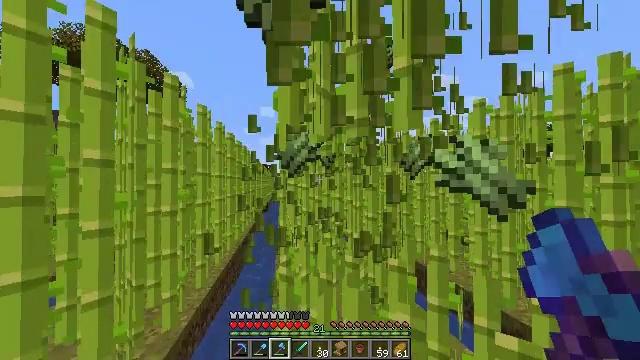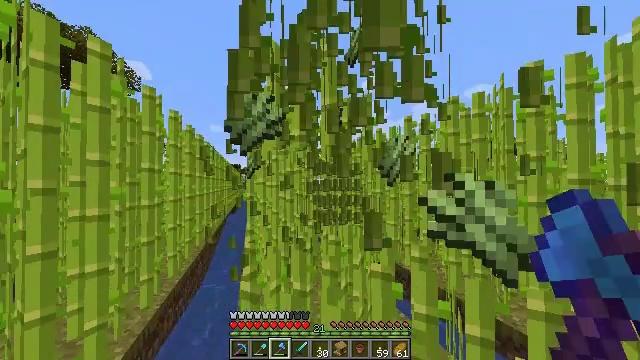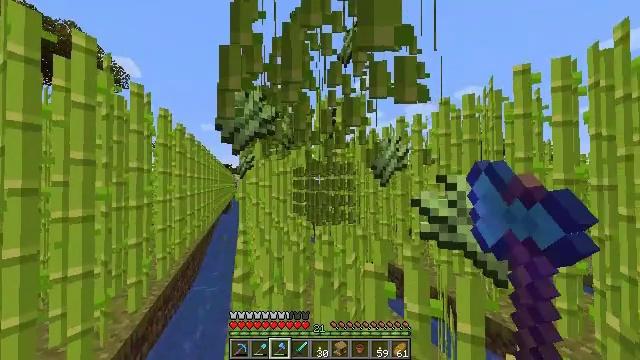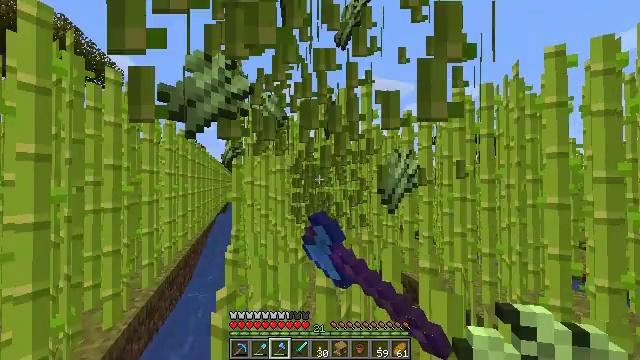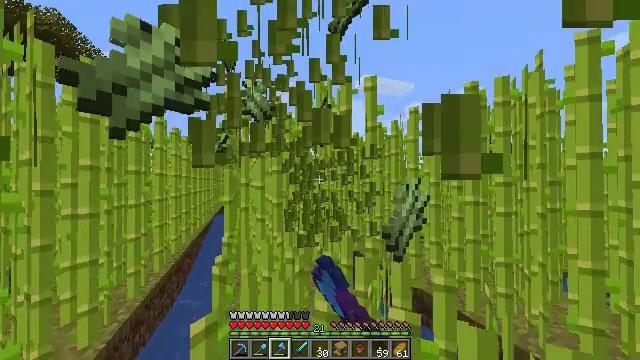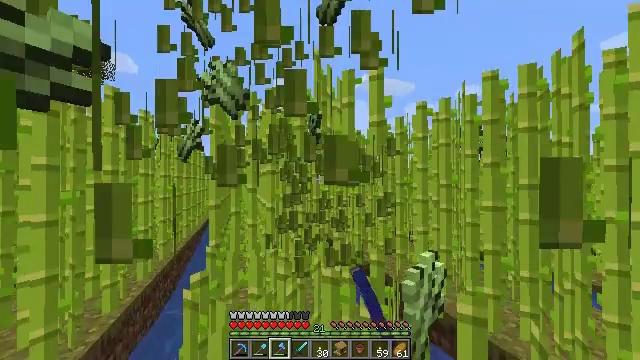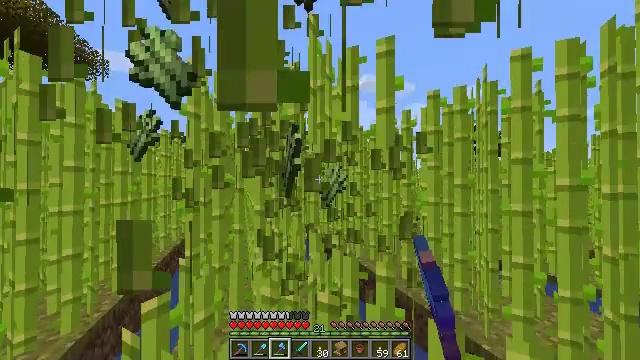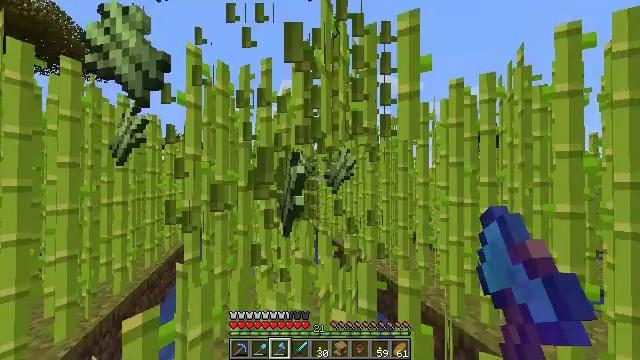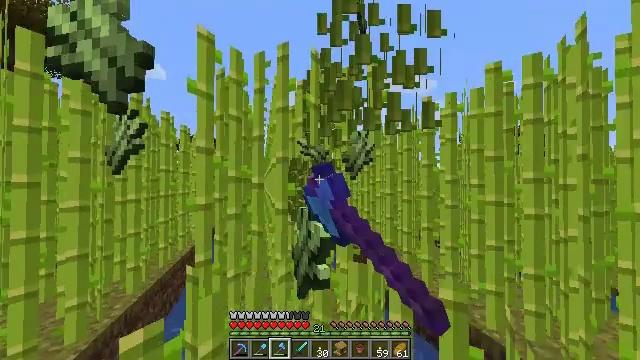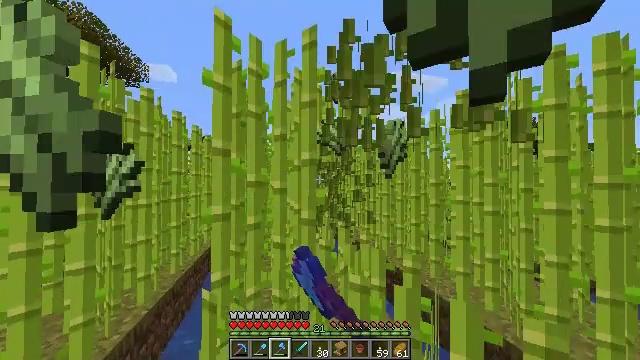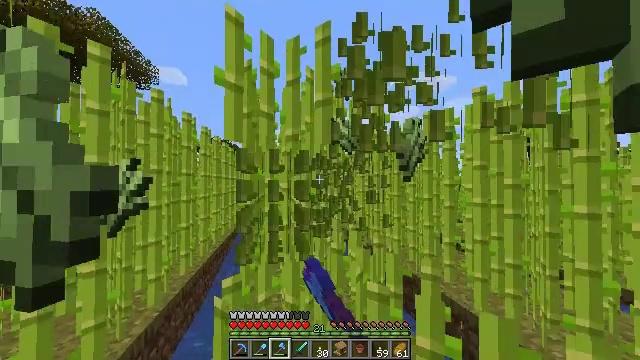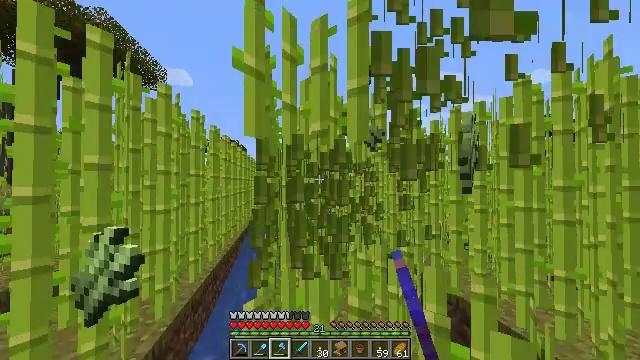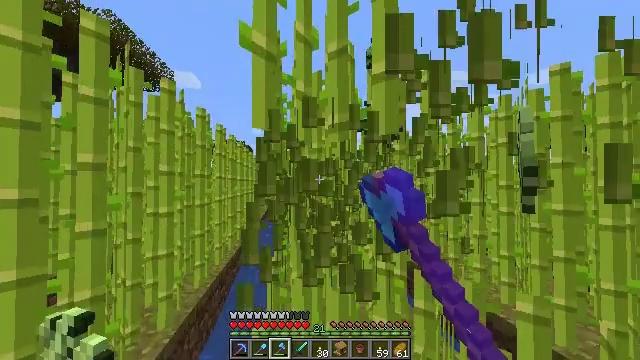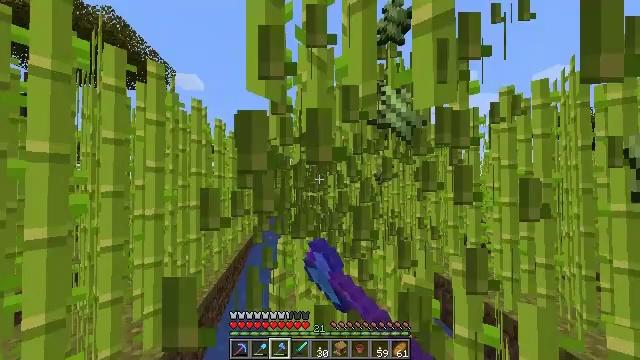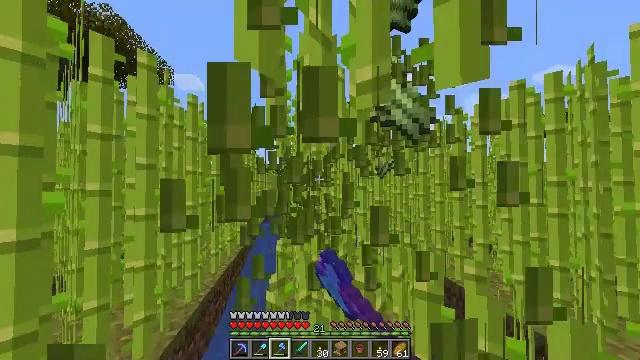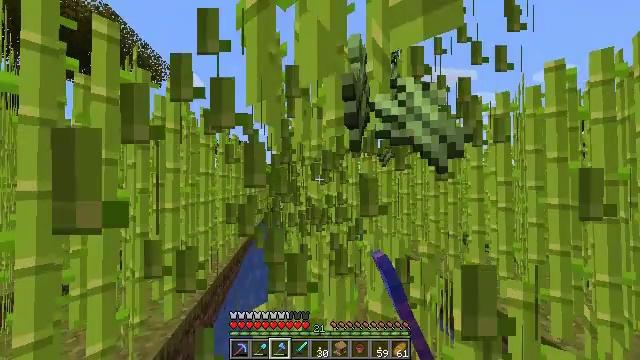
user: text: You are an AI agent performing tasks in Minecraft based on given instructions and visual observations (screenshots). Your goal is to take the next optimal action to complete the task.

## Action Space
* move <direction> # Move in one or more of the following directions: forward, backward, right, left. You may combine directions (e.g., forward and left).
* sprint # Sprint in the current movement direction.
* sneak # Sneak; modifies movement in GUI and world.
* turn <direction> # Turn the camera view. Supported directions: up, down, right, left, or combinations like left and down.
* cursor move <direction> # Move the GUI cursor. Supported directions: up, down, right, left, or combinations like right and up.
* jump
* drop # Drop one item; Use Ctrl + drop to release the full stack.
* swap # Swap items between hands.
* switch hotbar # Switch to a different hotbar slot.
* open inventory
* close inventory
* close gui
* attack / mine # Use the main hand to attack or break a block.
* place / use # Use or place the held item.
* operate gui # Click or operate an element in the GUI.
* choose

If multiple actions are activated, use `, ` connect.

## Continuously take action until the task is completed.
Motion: motion action
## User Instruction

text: Cut down the sugar cane stalks.
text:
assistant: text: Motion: move forward, sprint, turn right, attack / mine
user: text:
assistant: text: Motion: move forward, sprint, turn right, attack / mine
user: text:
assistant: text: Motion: move forward, sprint, attack / mine
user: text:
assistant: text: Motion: move forward, sprint, attack / mine
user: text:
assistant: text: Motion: move forward, sprint, attack / mine
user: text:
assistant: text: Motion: move forward, sprint, attack / mine
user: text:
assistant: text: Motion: move forward and move left, sprint, turn left, attack / mine
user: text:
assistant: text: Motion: move forward and move left, sprint, turn left, attack / mine
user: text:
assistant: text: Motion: move forward and move left, sprint, turn left, attack / mine
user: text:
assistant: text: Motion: move forward and move left, sprint, turn left, attack / mine
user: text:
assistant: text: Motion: move forward, sprint, turn left, attack / mine
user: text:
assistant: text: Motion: move forward, sprint, turn left, attack / mine
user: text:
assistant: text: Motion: move forward, sprint, attack / mine
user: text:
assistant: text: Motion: move forward, sprint, attack / mine
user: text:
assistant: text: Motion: move forward, sprint, attack / mine
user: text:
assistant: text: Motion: move forward and move right, sprint, turn right, attack / mine
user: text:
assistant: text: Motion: move forward and move right, sprint, turn right, attack / mine
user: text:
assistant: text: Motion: move forward and move right, sprint, turn right, attack / mine
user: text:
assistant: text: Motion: move forward and move right, sprint, attack / mine
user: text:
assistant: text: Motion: move forward, sprint, attack / mine
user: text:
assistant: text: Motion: move forward, sprint, turn left, attack / mine
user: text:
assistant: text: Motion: move forward and move left, sprint, turn left, attack / mine
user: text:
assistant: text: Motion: move forward and move left, sprint, turn left, attack / mine
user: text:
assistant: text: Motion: move forward and move left, sprint, turn left, attack / mine
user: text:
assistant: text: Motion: move forward and move left, sprint, attack / mine
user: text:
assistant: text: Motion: move forward and move left, sprint, attack / mine
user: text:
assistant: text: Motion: move forward, sprint, attack / mine
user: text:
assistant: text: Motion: move forward, sprint, attack / mine
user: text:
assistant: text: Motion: move forward, sprint, attack / mine
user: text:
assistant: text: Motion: move forward, sprint, turn right, attack / mine